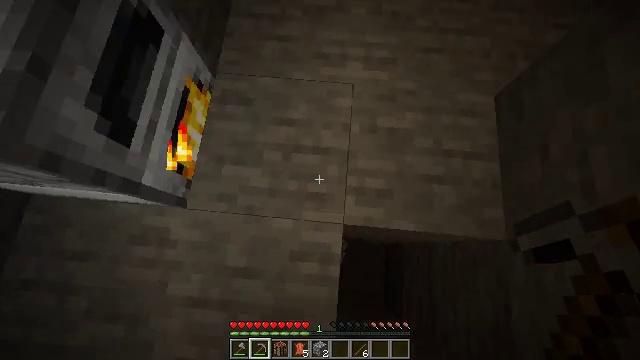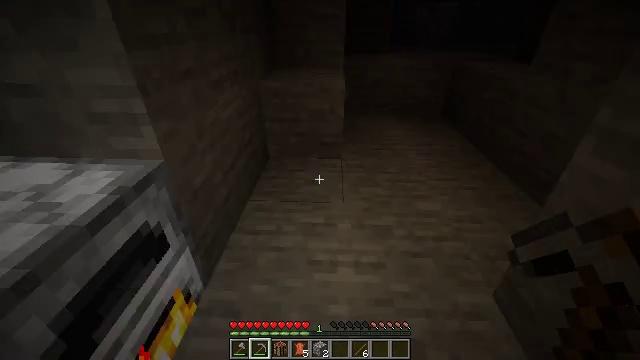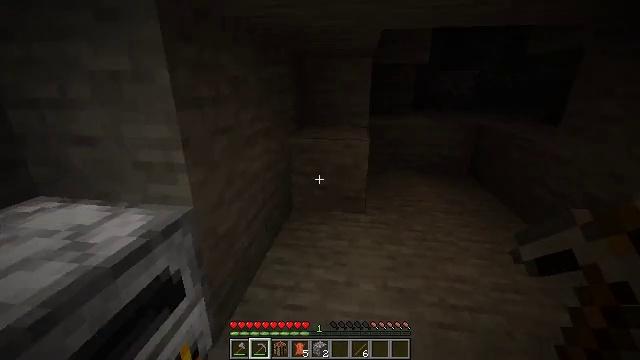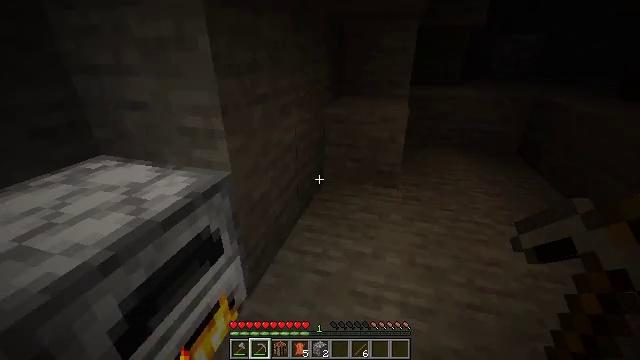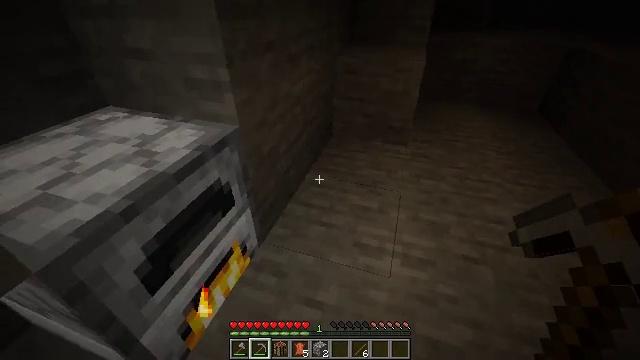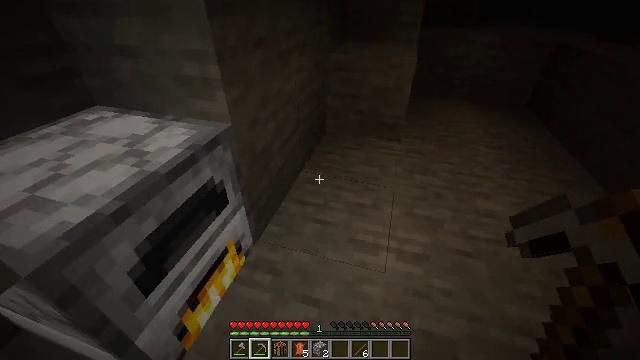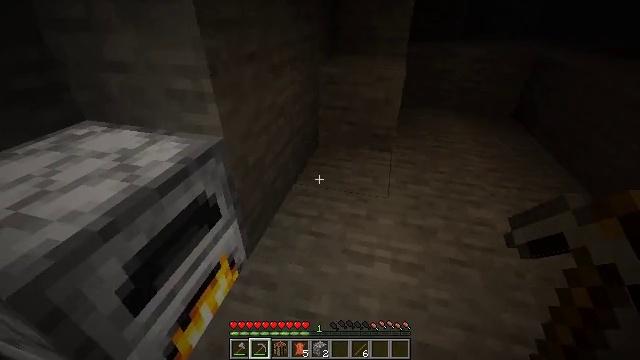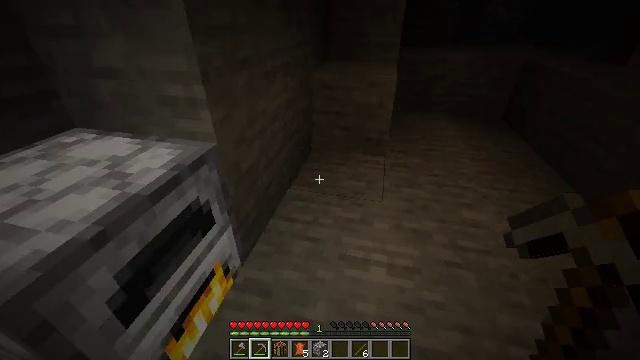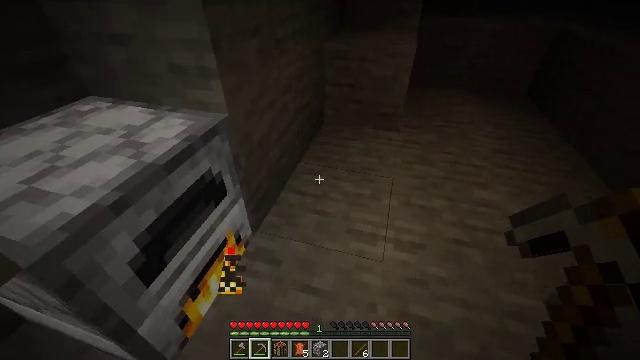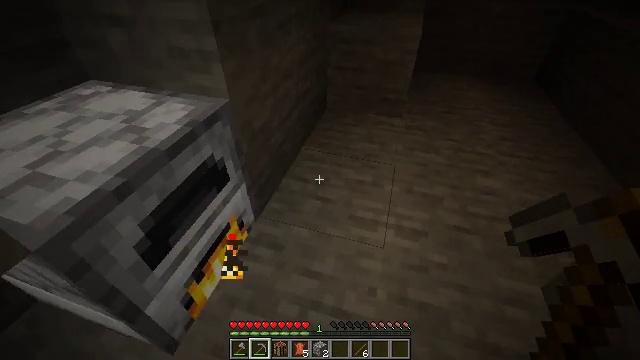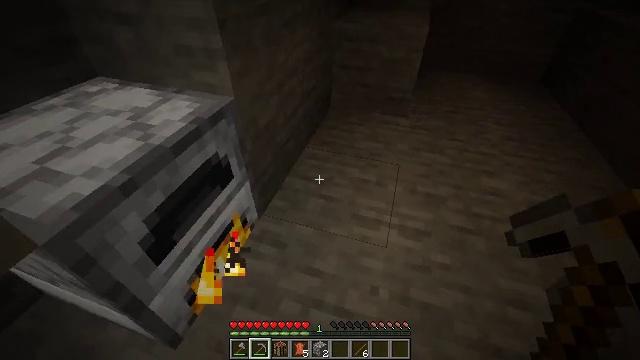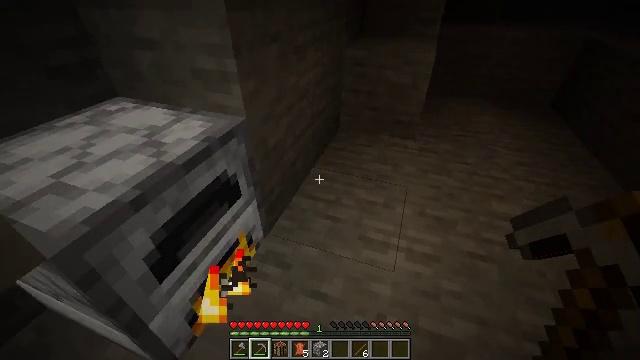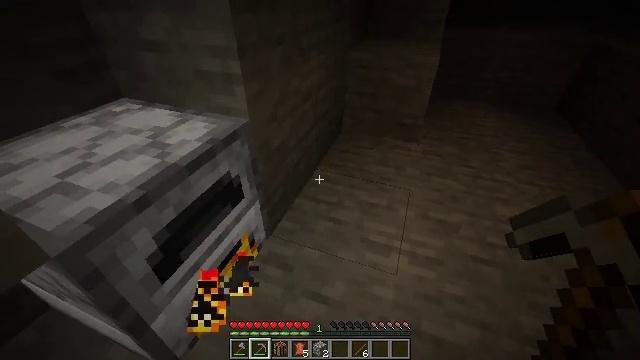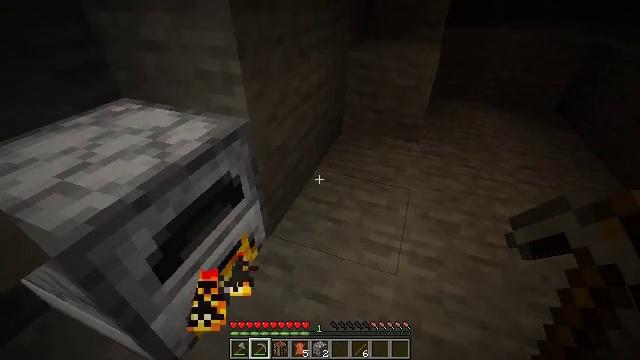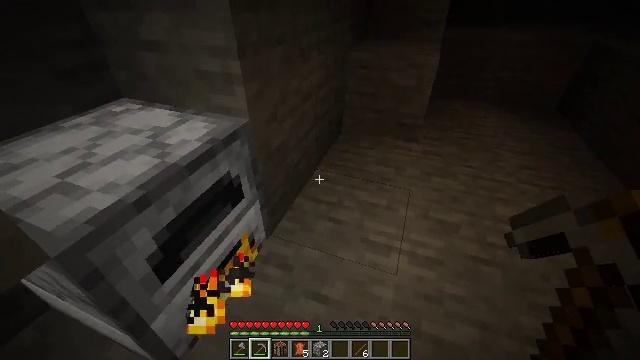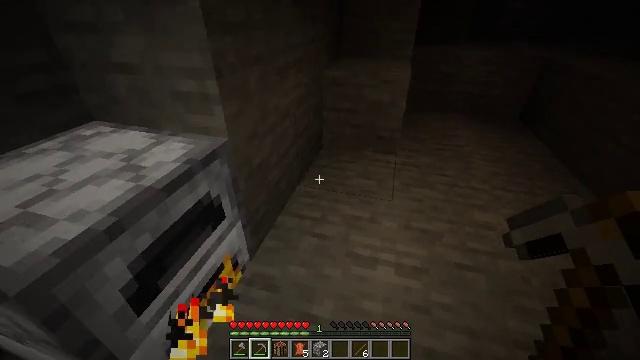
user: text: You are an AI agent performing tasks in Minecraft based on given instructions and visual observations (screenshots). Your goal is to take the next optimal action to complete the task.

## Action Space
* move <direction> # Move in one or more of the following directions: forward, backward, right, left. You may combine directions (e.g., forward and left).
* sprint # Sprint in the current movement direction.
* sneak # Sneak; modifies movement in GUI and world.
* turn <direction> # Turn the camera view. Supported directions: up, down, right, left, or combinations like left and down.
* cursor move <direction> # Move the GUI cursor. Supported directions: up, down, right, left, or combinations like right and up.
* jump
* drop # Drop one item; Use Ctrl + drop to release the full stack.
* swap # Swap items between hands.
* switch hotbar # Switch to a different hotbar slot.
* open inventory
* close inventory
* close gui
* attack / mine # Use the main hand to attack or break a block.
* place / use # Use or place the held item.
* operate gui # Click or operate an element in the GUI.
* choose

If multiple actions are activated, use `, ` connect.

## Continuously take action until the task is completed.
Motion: motion action
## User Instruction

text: Smelt a cooked beef.
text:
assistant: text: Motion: turn right and up
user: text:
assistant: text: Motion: turn left and up
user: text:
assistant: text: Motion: turn left and down
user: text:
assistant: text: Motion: turn left and down
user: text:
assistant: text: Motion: turn right
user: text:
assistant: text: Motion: turn right and up
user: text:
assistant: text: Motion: turn right and up
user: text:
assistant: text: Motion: turn left and down
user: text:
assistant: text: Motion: turn down
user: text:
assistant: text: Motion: turn left
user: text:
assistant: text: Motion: turn left and up
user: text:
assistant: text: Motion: no_op
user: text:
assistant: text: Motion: no_op
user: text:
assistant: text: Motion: no_op
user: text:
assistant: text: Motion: turn right and up
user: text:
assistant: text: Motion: turn right and up
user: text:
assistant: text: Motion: turn right and up
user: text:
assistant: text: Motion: turn right and up
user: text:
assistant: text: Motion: turn right and up
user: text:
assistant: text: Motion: turn right and up
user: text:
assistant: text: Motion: turn right and up
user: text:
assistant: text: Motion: no_op
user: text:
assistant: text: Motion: no_op
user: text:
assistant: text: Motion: no_op
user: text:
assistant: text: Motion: no_op
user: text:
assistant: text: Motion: no_op
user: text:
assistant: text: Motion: no_op
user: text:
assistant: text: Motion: no_op
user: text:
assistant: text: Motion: turn up
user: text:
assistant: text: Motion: turn left and up